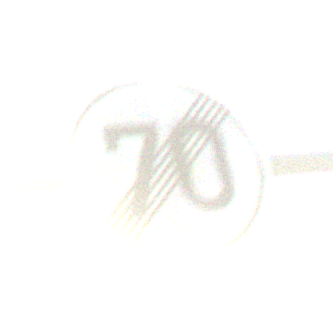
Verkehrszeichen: EndeGeschwindigkeit70
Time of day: SunriseSunset
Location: Outdoor (Special)
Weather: Clear
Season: NotSpecified
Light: Natural